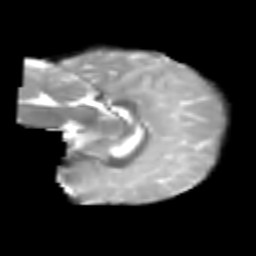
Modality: T2w
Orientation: sagittal
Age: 6
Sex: female
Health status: healthy